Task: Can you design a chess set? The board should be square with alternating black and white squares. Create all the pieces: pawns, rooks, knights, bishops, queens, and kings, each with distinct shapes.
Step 3058:
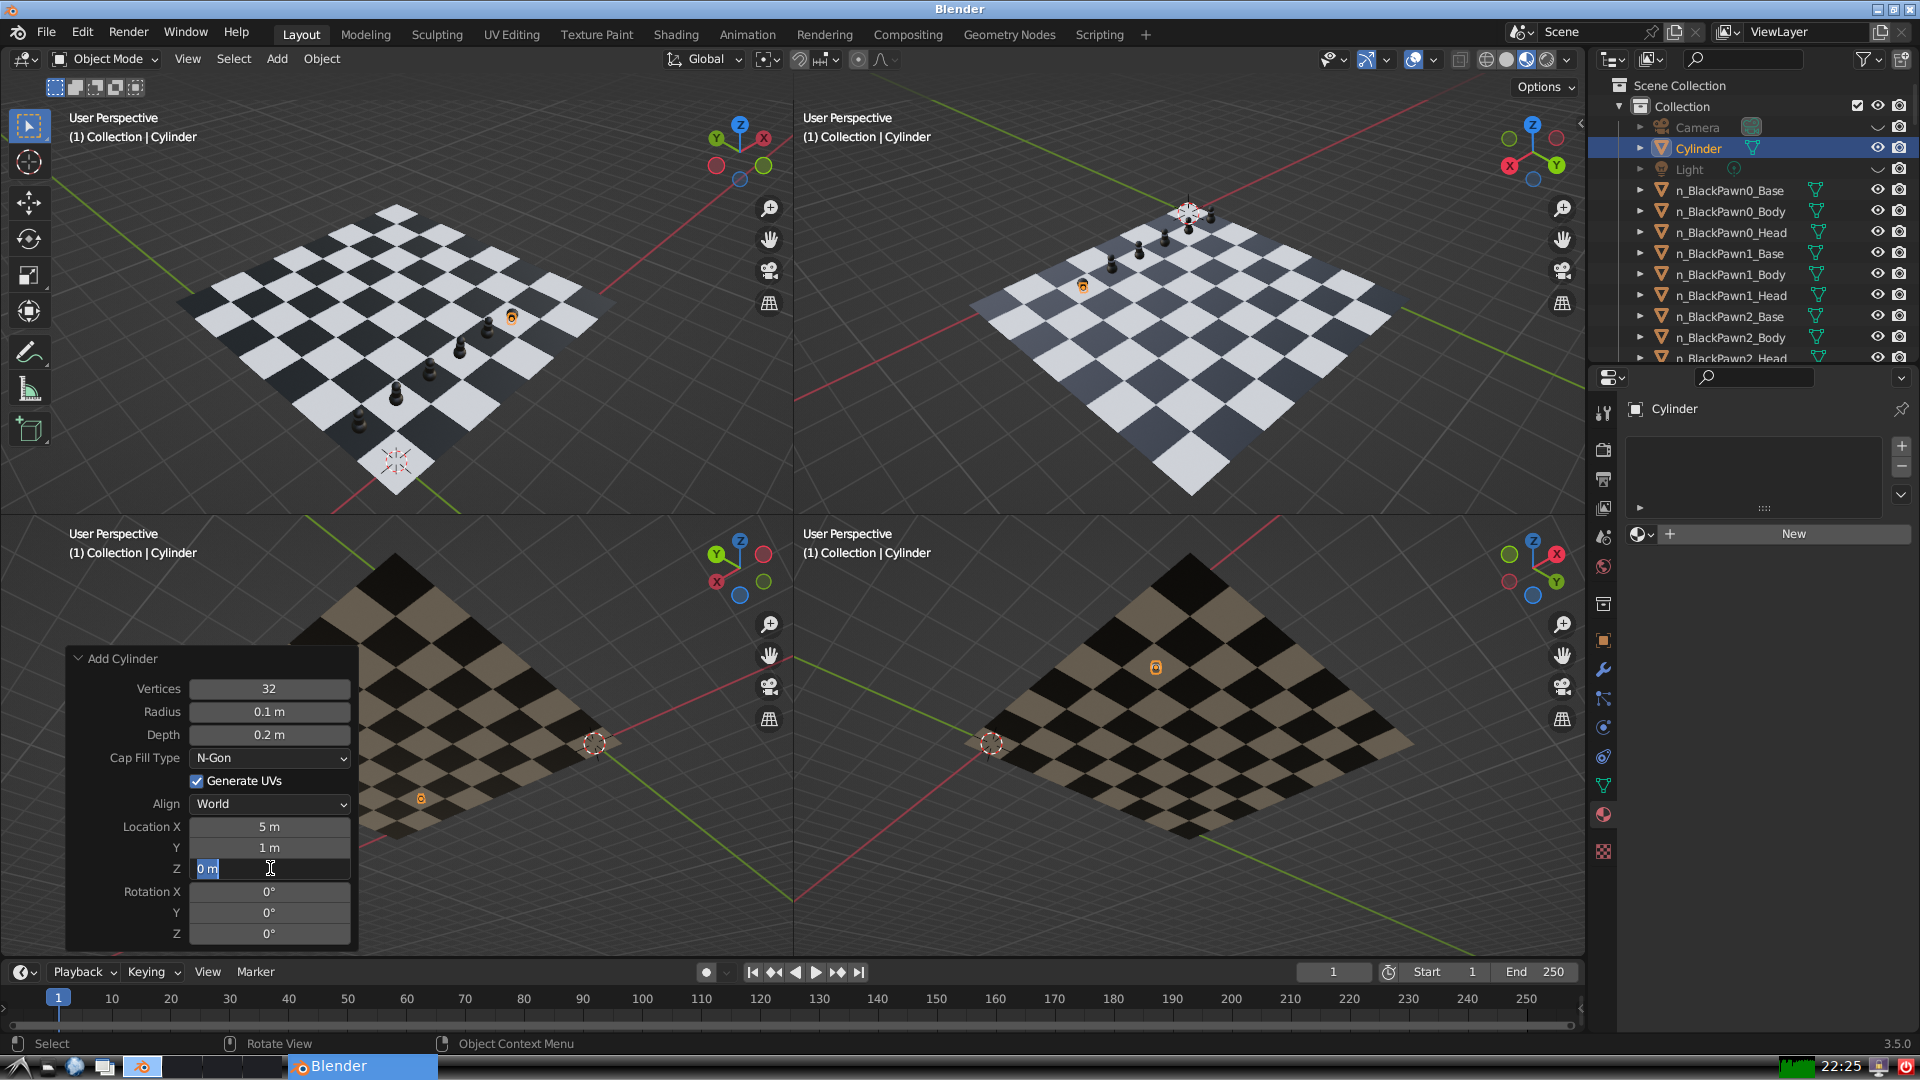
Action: input_text: 0.3